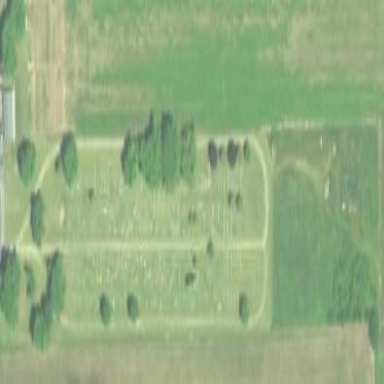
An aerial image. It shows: Grave yard.